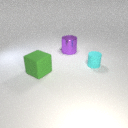
large green rubber cube to the left of small cyan rubber cylinder